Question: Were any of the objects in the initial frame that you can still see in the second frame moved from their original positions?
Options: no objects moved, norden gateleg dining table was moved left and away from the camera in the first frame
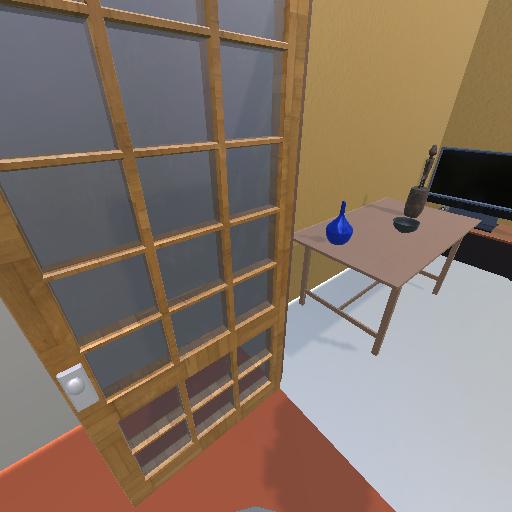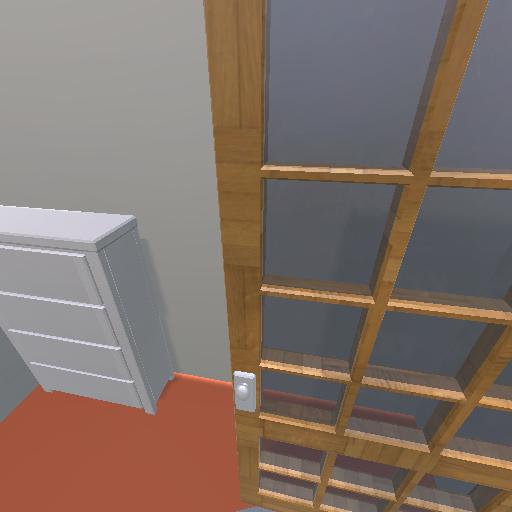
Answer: no objects moved